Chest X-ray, AP view. Patient: 65 years old, sex F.
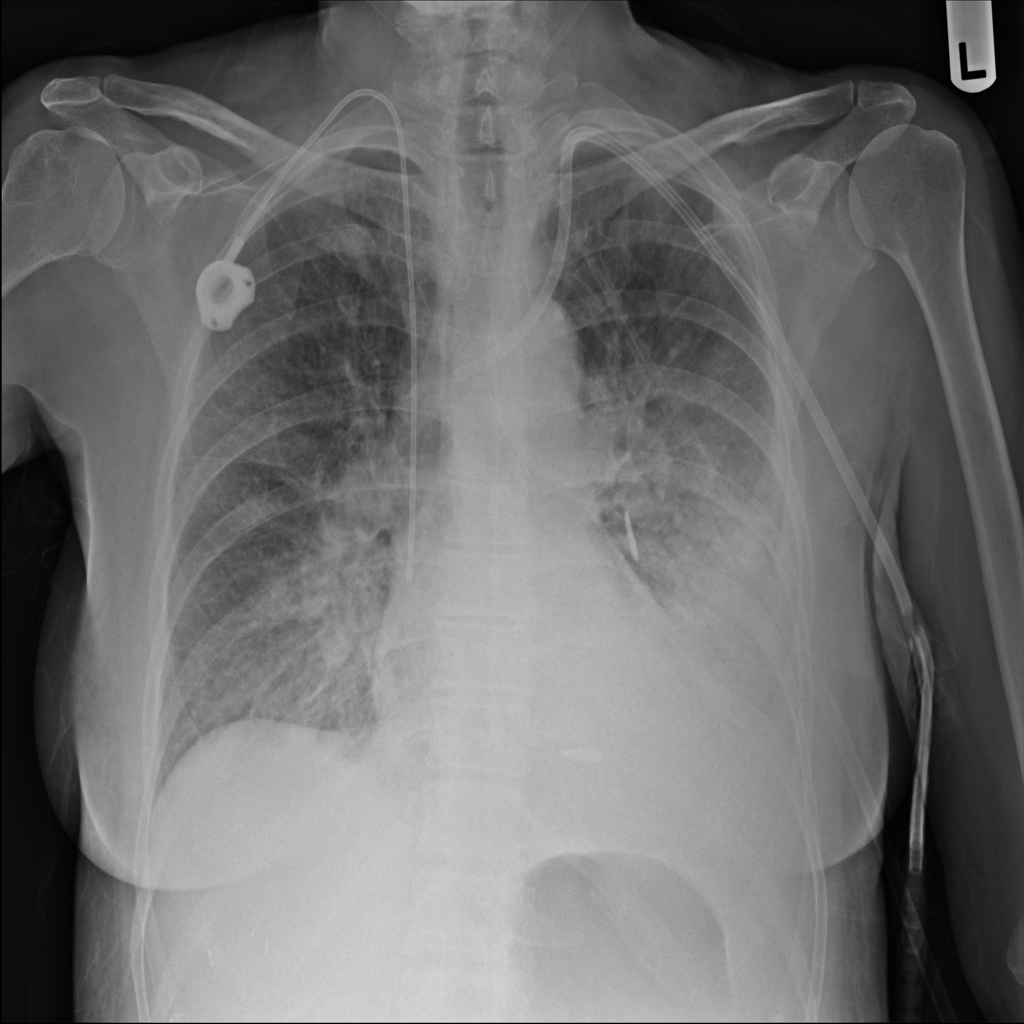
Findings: Edema, Infiltration, Mass